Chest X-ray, AP view. Patient: 52 years old, sex F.
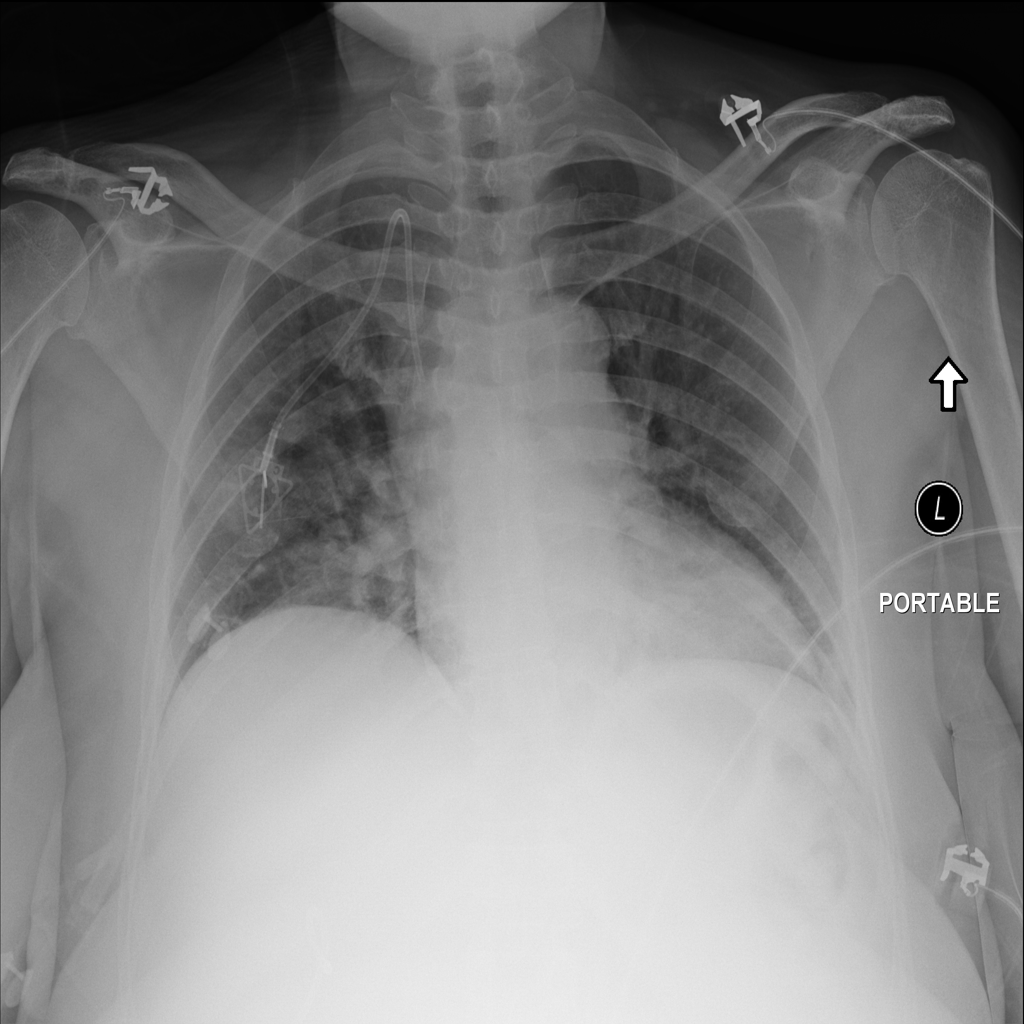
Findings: No Finding